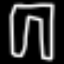
Label: pants